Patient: sex M, age 66
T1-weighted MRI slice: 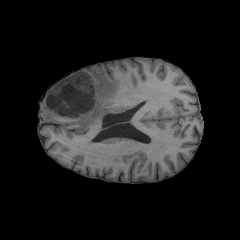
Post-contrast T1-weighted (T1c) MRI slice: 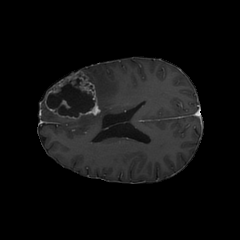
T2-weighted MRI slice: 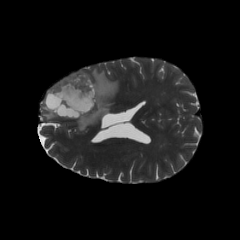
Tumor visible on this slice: yes
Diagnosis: Glioblastoma, IDH-wildtype
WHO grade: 4